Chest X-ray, AP view. Patient: 29 years old, sex F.
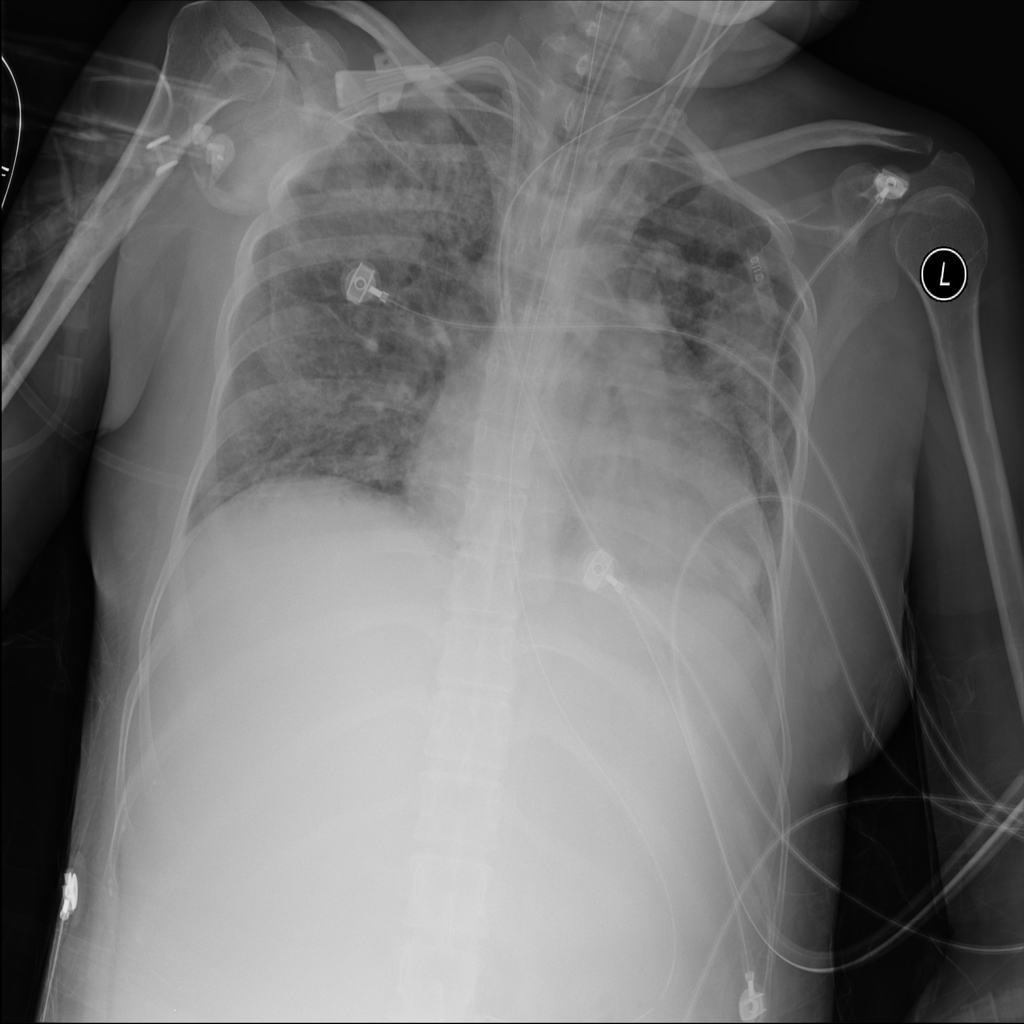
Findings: No Finding